Breast ultrasound image
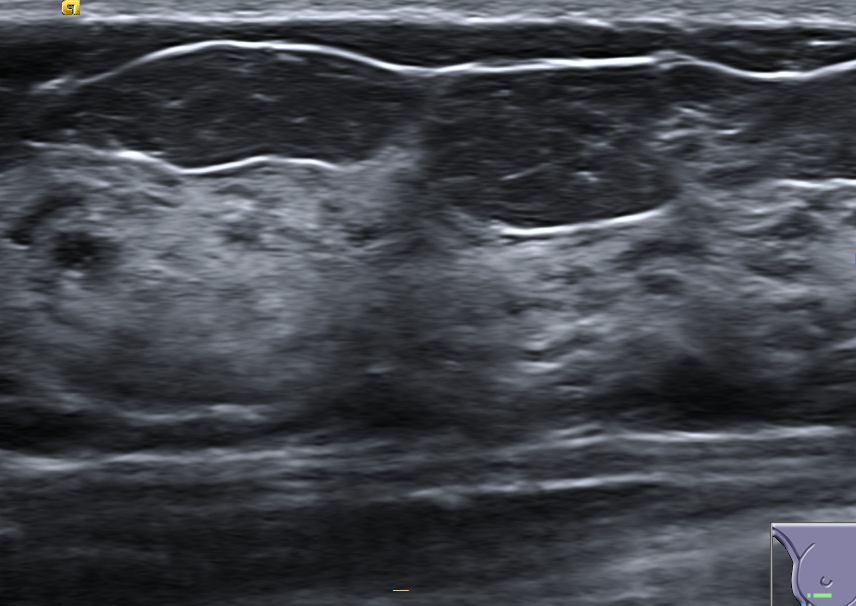
Diagnosis: normal